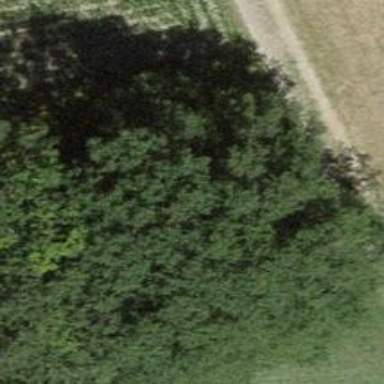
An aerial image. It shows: Single tag "natural: tree."